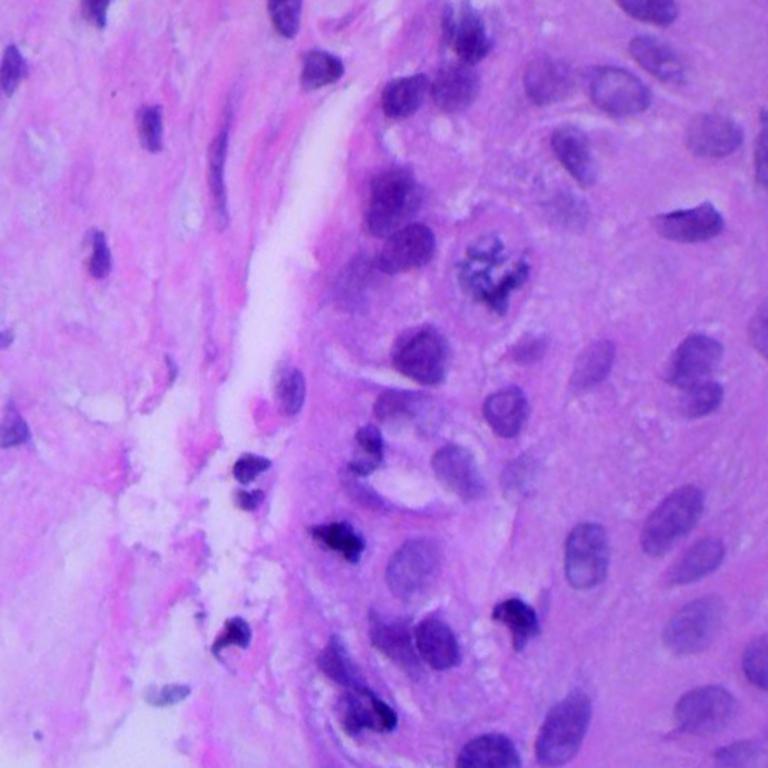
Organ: lung
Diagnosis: squamous carcinomas